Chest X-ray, PA view. Patient: 57 years old, sex M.
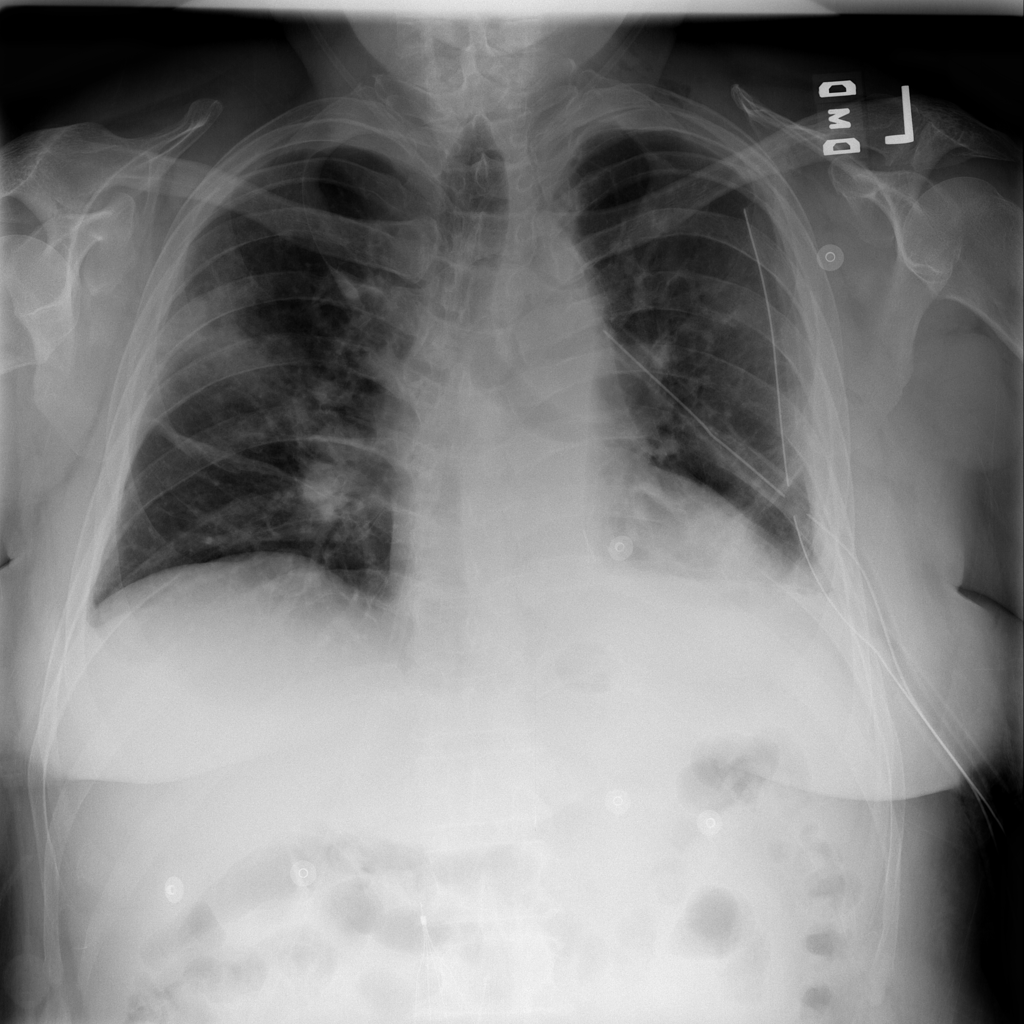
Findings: Atelectasis